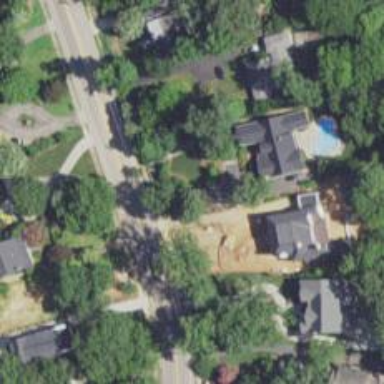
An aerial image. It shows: Driveway.